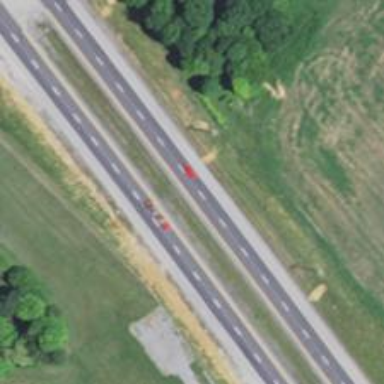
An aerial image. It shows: This image shows trunk highway that functions as expressway.